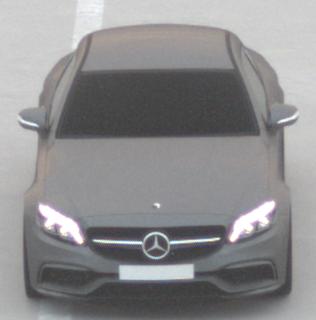
Make: Mercedes-Benz
Model: C 43 AMG
Detailed model: C-Class (205) AMG Limousine
Model produced from: 2016/10
Model produced until: 2018/04
Doors: 4
Color: gray
Road condition: dry road
Daytime: sunrise or sunset
Contrast: low contrast